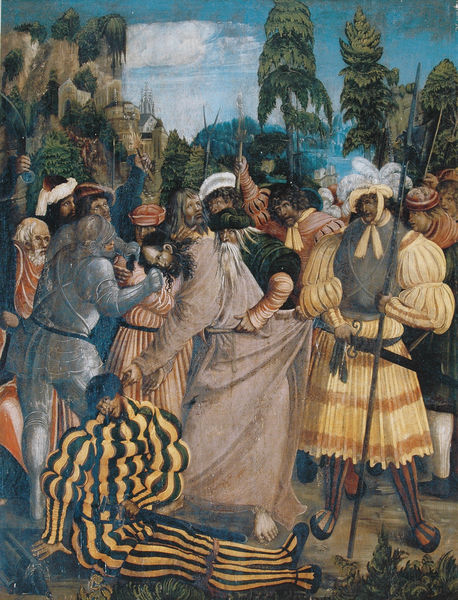
Titel: Hochaltar, Flügel-Außenseite, Gefangennahme Christi
Künstler: Meister der Pulkauer Tafelbilder
Standort: Pulkau (Niederösterreich)
Institution: Wallfahrts- und Filialkirche zum Kostbaren Blut Christi
Schlagwörter: baum, berg, blau, feder, felsen, gemälde, gruppe, hand, himmel, kampf, kopf, mann, umhang, wasser, weiß, wolken, bäume, gelb, grün, landschaft, menschen, ocker, sitzen, bewegung, braun, bunt, geste, grau, hell, hut, hüte, licht, männer, ohr, orange, schwarz, szene, türkis, gebäude, gürtel, haus, tuch, wolke, beige, leute, malerei, menge, rock, schleife, alt, anzug, bart, bärte, mütze, band, falten, federn, stehen, vollbart, ärmel, bild, öl, erde, natur, boden, gewand, gold, kostüm, mantel, gewänder, puffärmel, rosa, wald, federbusch, taille, farbig, liegen, schuhe, berge, fels, gebirge, lila, amerika, ziehen, krieg, lanze, soldaten, glanz, gestreift, streifen, robe, palme, weste, exotisch, grass, strümpfe, schwarze, krank, narr, burg, orient, palast, barfuß, asien, festnahme, gefangen, gefangennahme, militär, schwert, schwerter, streit, säbel, uniform, verhaftung, waffen, soldat, verletzte, waffe, schuh, ritter, rüstung, puppe, brustpanzer, mensche, christus, jesus, ermordung, mittelalter, lanzen, palmen, opfer, speer, speere, rde, verbunden, turban, petrus, harlekin, reissen, kolonie, turbane, bund, hnd, blindekuh, osmanen, columbus, byzanz, judas, azteken, zerren, bääume, dunkele, jesus in mexiko, maleei, orients, tiehen, treifen, dschugel, sitezen, bodenschuhe, dibe, fern ost, ergreifung